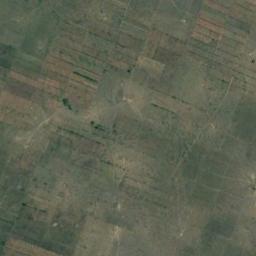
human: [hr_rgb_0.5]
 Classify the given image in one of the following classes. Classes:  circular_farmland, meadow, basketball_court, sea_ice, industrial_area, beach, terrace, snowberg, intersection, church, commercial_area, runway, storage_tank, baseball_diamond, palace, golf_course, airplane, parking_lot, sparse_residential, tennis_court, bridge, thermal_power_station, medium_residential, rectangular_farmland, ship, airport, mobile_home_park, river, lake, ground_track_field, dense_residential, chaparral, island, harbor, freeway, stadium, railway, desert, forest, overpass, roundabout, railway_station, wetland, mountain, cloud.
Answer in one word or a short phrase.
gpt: rectangular_farmland